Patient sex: F
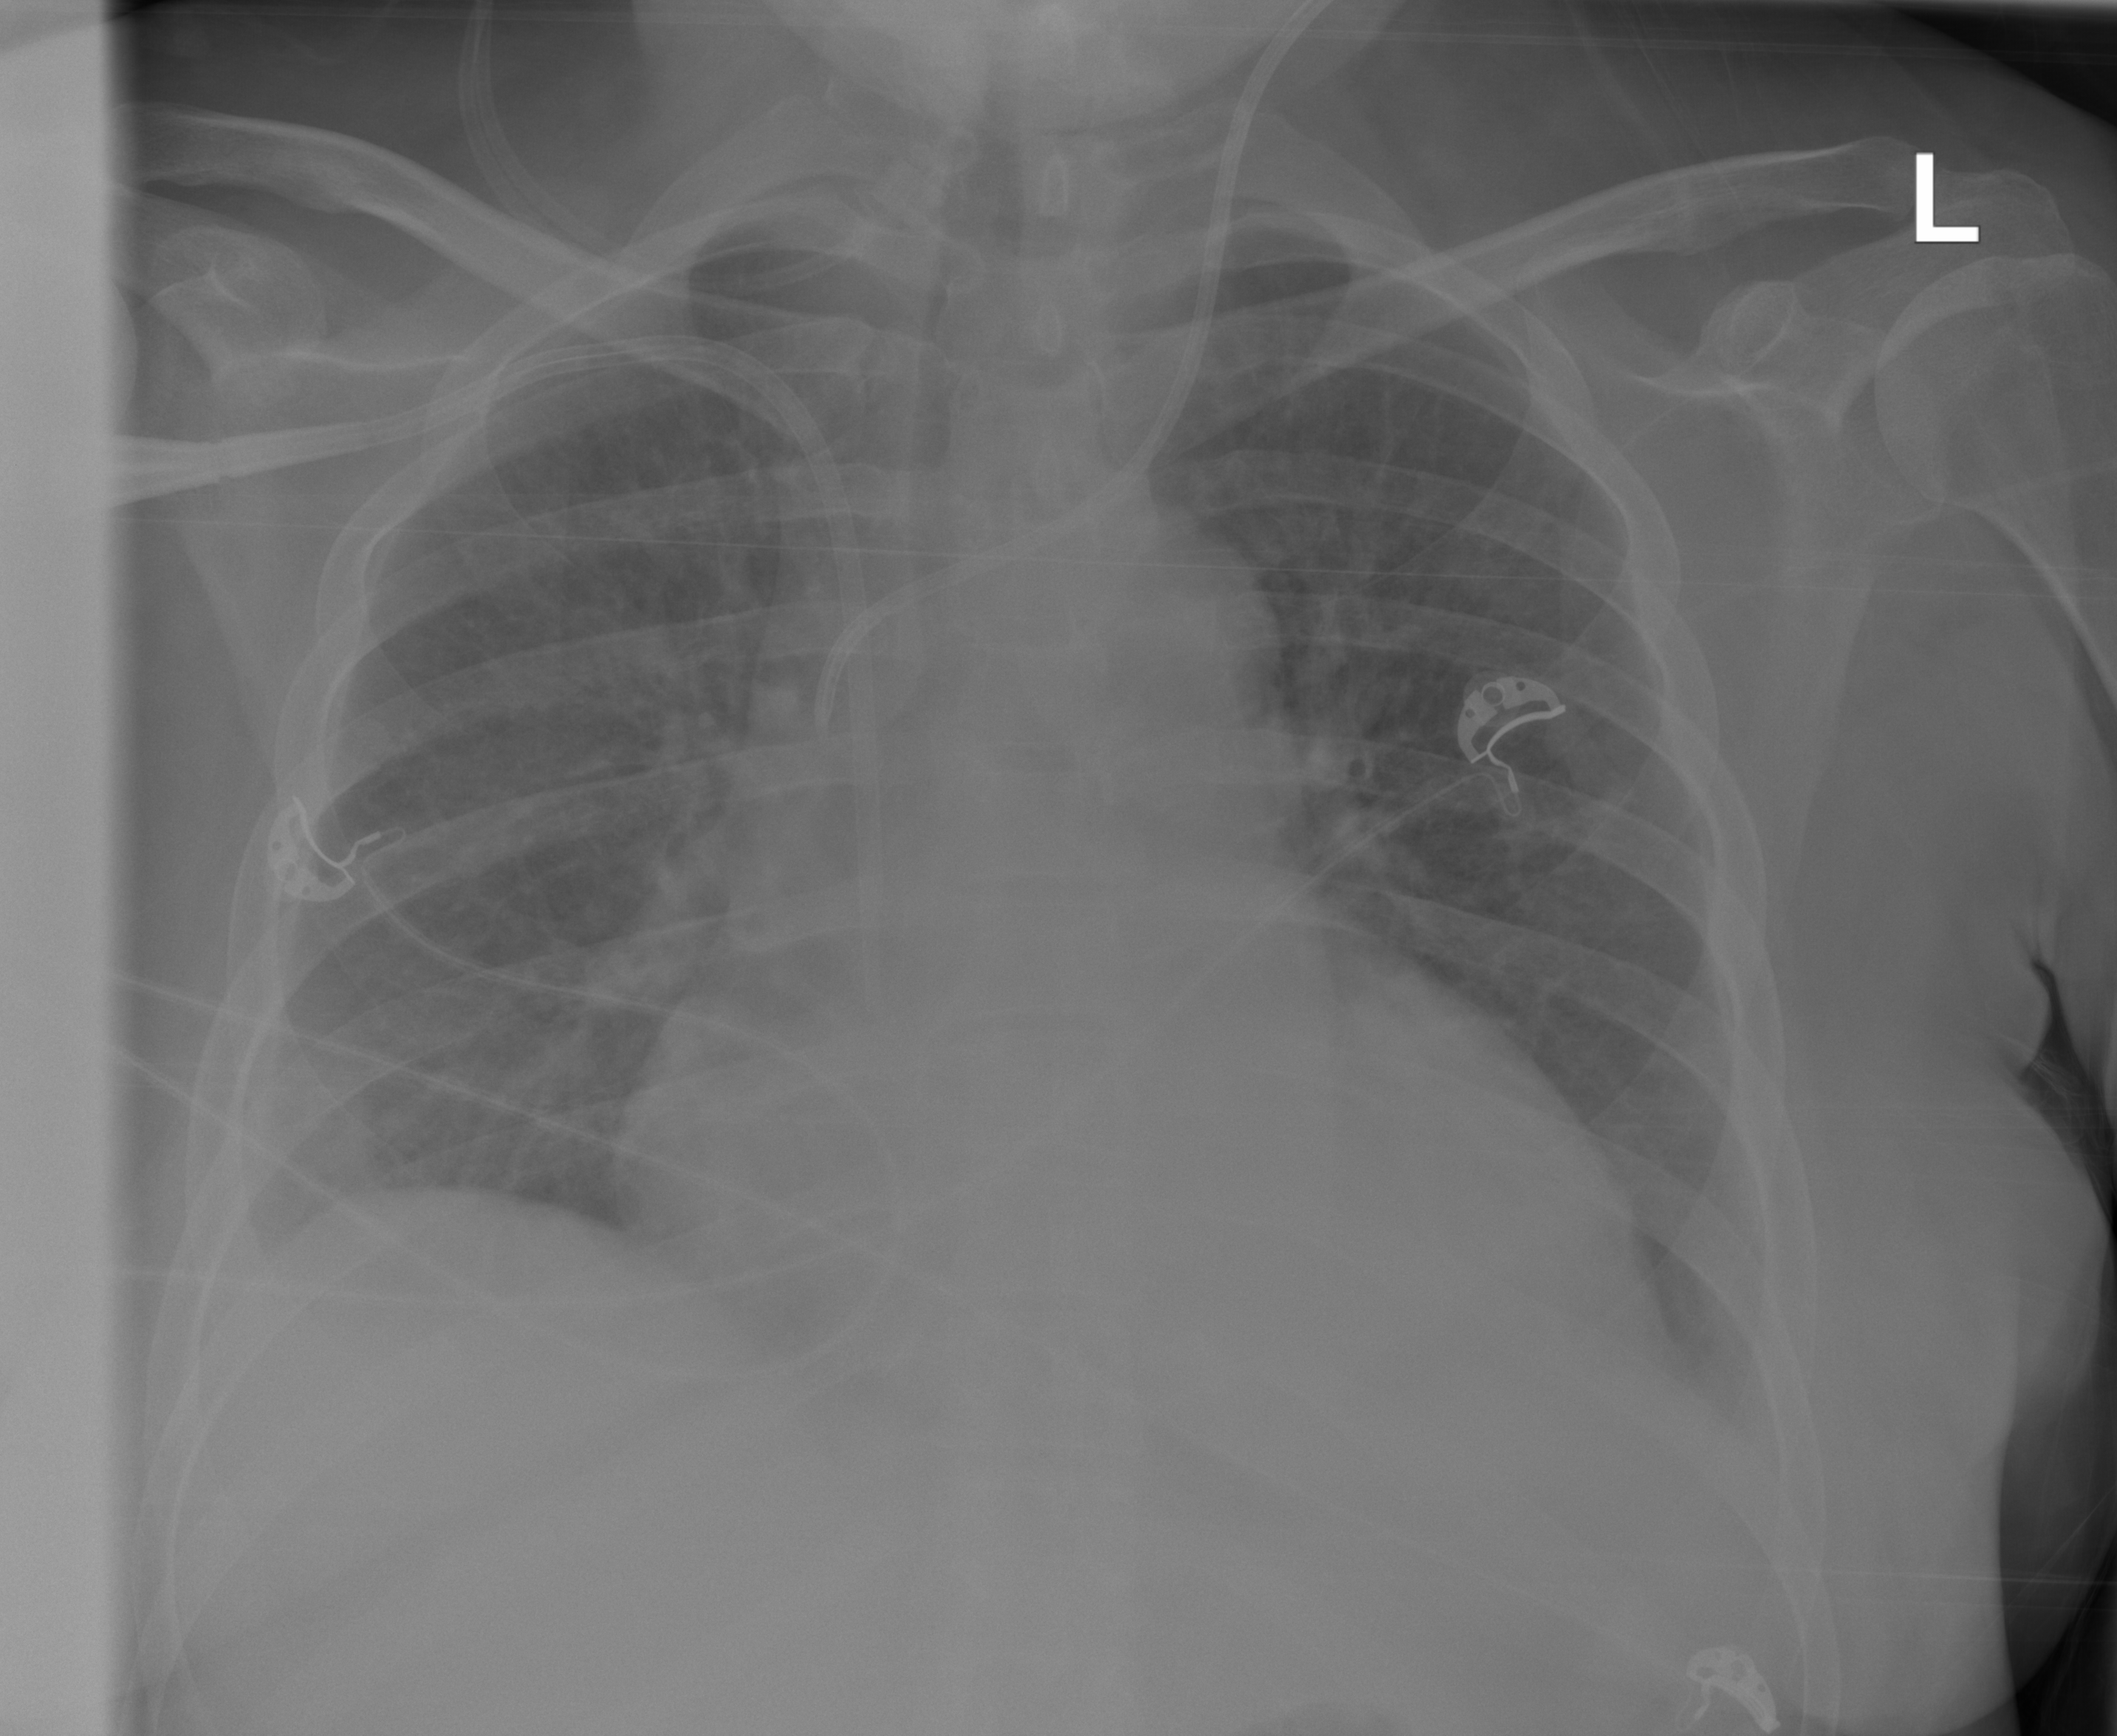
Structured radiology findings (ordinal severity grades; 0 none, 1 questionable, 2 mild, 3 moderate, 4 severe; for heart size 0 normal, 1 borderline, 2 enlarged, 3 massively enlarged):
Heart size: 2
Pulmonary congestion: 2
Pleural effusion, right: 2
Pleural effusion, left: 2
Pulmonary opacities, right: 0
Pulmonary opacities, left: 0
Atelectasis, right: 2
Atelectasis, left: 2